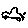
Label: car